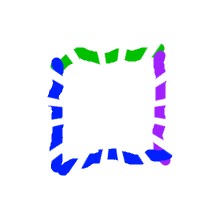
Shape: square